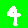
Digit: 4